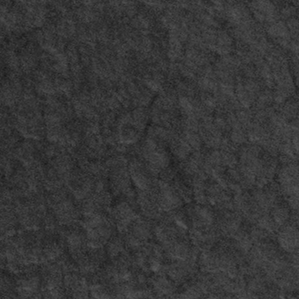
Label: frost